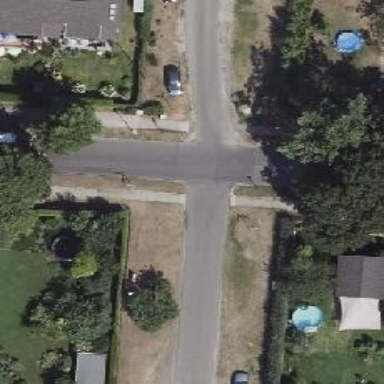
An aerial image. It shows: Residential road with asphalt surface.